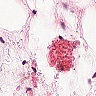
Metastatic tissue present: no